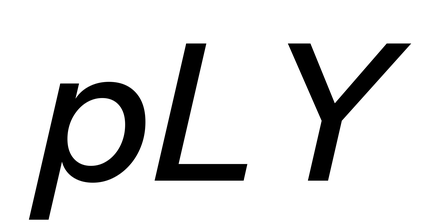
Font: InstrumentSans-Italic_Medium_Italic